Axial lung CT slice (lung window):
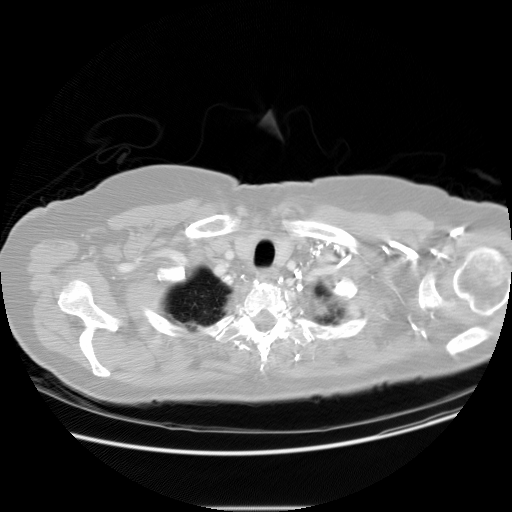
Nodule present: no